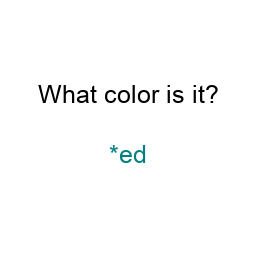
Color: teal
Color name shown: red
Background color: white
Question text color: black